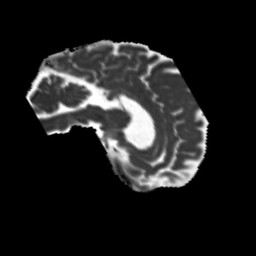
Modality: MD
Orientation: sagittal
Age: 54
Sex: male
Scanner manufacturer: siemens
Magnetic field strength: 3 T
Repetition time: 5.25 s
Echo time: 0.08 s